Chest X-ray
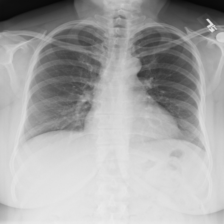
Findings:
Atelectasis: negative
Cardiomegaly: negative
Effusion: negative
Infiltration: negative
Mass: negative
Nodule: negative
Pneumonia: negative
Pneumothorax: negative
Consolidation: negative
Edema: negative
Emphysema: negative
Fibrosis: negative
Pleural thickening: negative
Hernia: negative